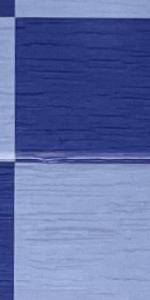
Label: Empty